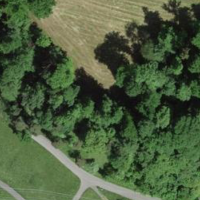
EUNIS habitat code: 44
Species observed at this site:
Melittis melissophyllum